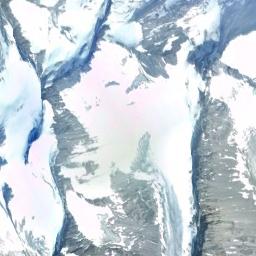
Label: snowberg